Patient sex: M
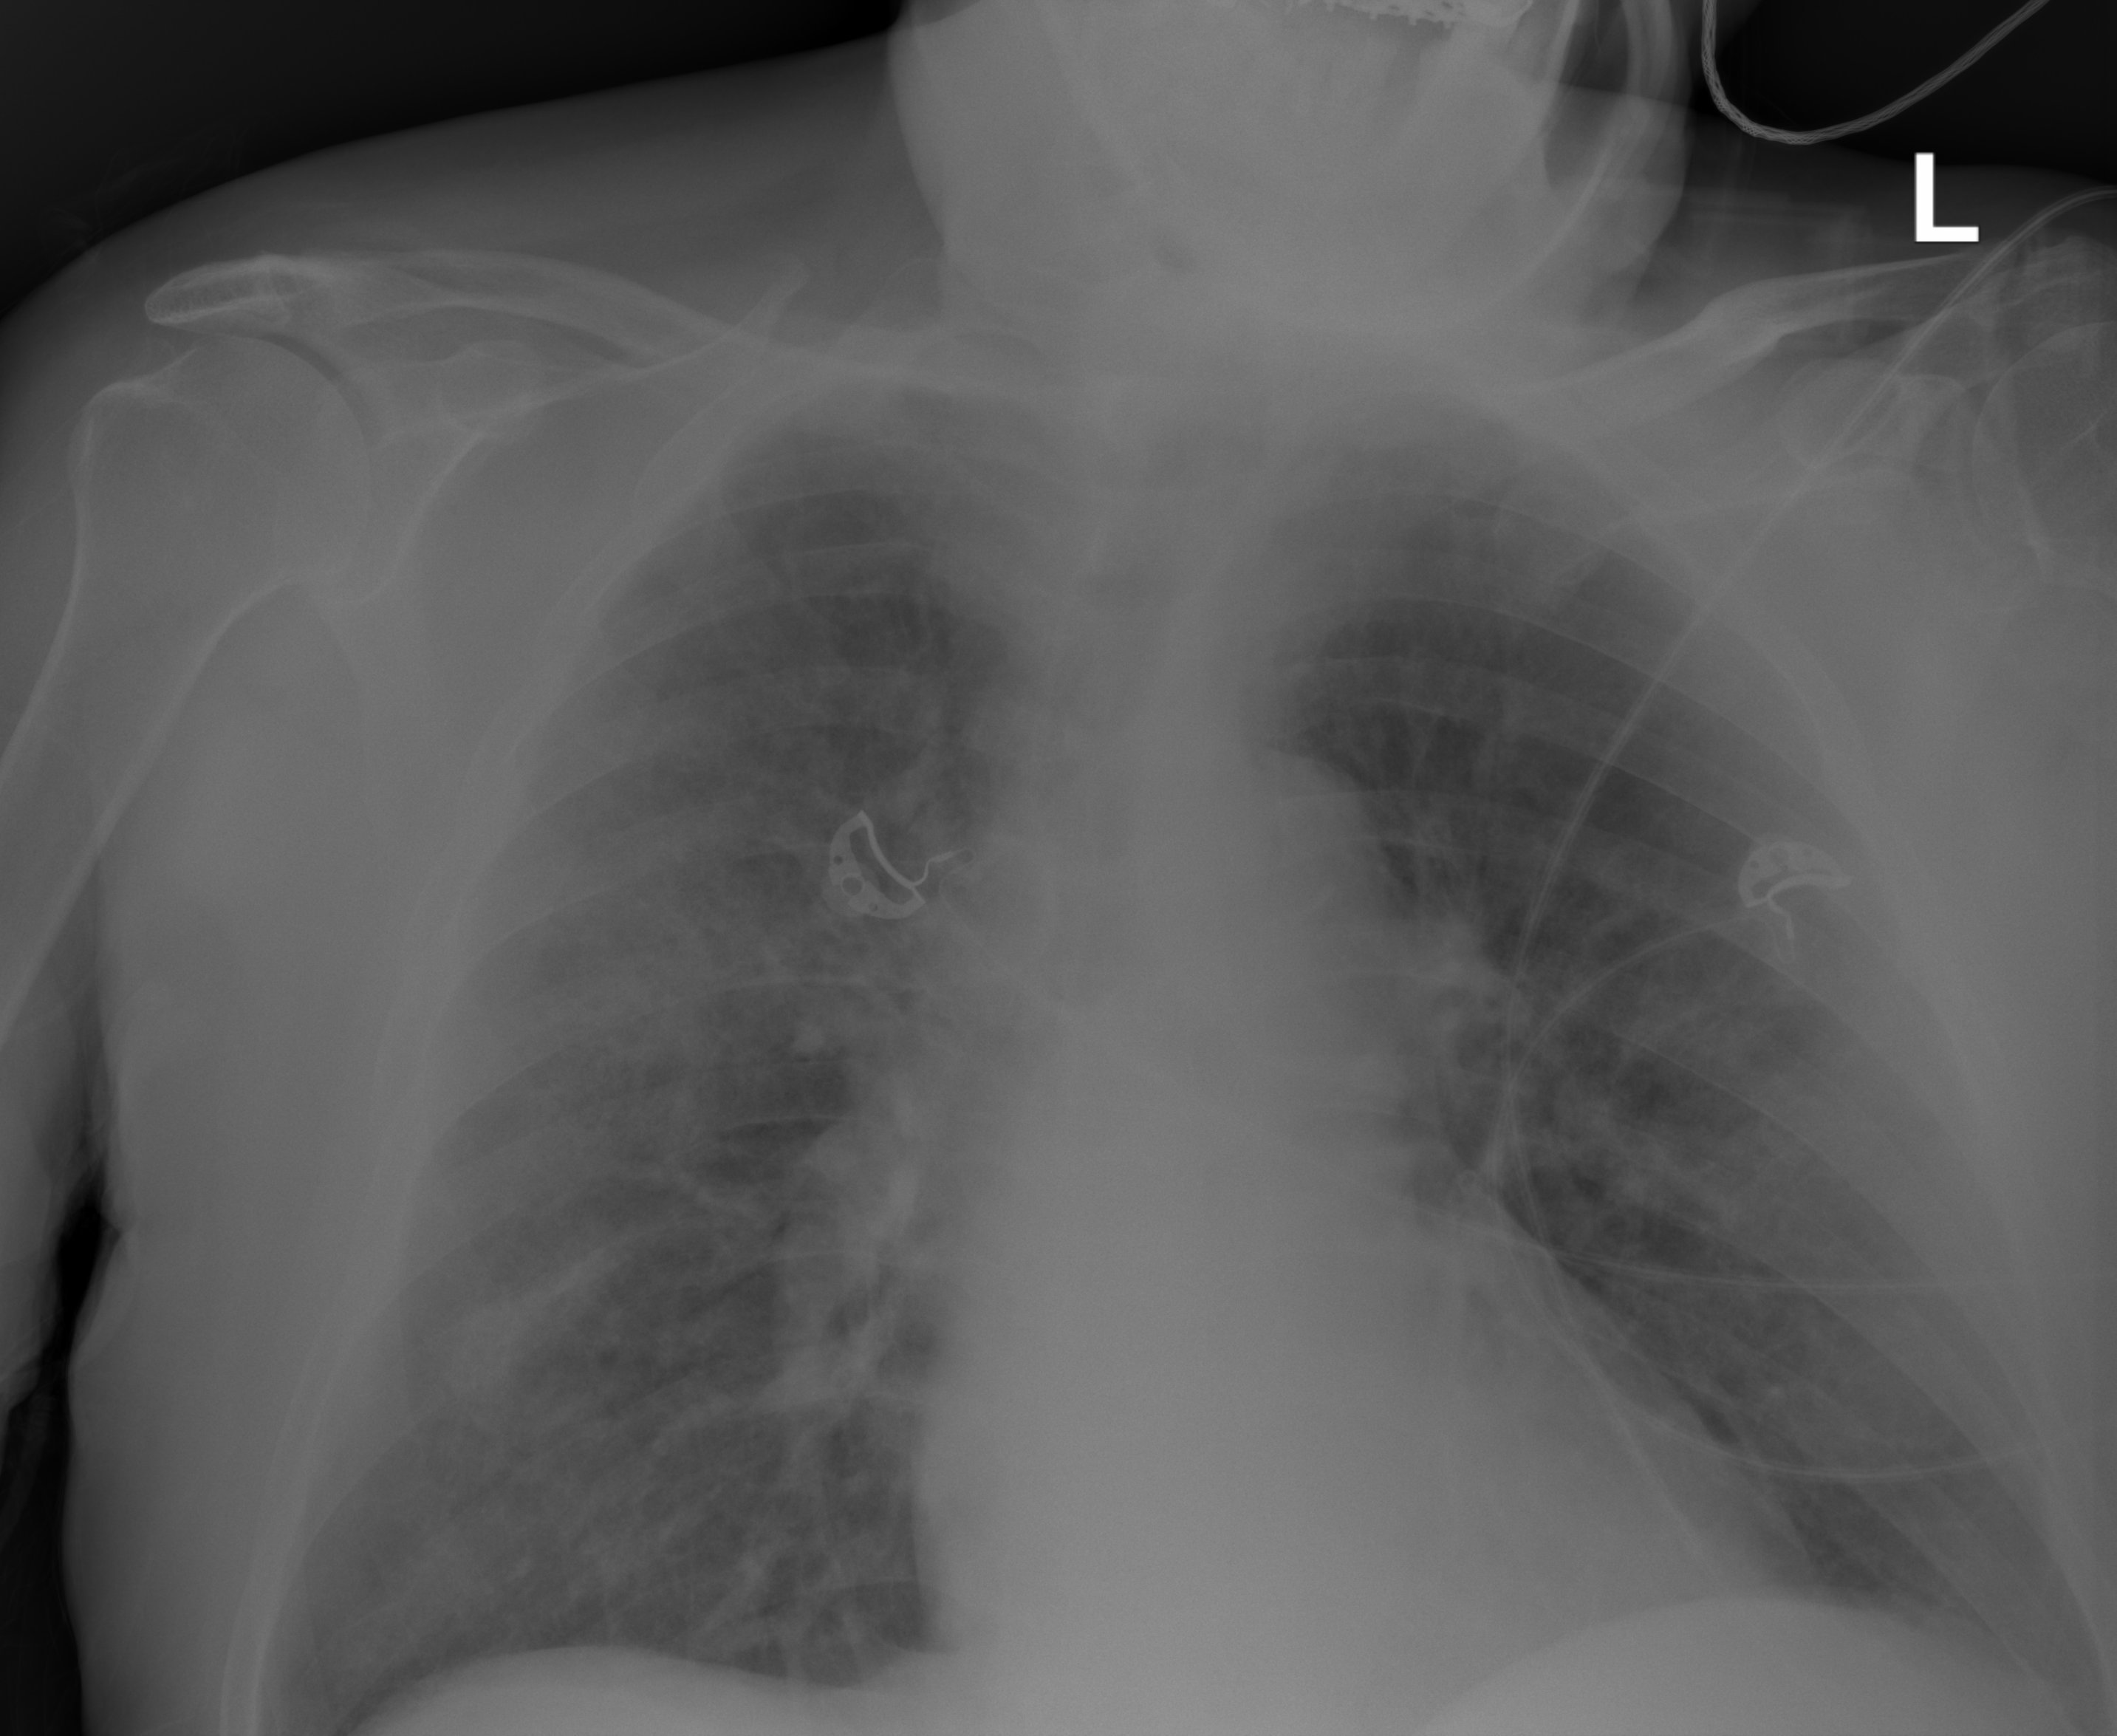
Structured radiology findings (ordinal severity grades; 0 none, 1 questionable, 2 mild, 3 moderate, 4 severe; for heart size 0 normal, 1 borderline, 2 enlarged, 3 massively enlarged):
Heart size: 1
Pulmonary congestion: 0
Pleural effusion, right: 0
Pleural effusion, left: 0
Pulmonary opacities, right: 3
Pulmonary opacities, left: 2
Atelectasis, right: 2
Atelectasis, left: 0